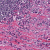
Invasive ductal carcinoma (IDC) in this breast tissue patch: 1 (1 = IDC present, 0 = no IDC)